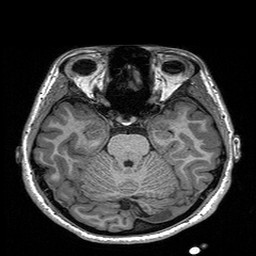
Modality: T1w
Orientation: coronal
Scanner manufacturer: siemens
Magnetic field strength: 3 T